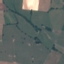
Land use / land cover: Pasture